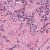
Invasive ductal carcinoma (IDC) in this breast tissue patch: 1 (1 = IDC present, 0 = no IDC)